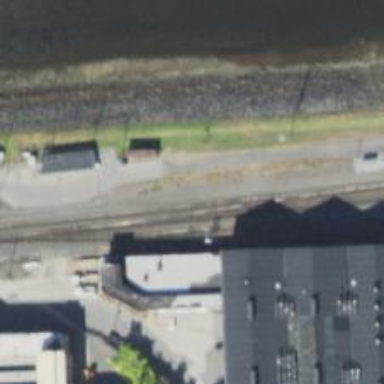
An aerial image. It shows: Railway siding with rails.